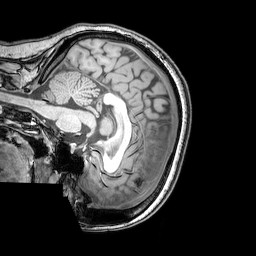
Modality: T1w
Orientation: sagittal
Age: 24
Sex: female
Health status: healthy
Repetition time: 0.081 s
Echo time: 0.037 s